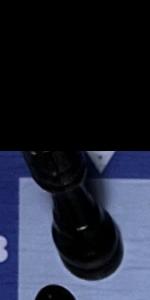
Label: Rook_Black